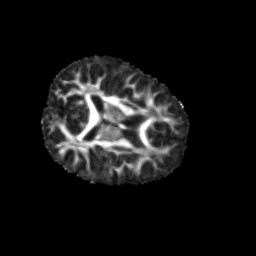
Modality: FA
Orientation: axial
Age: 7
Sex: female
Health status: healthy